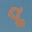
Label: 8